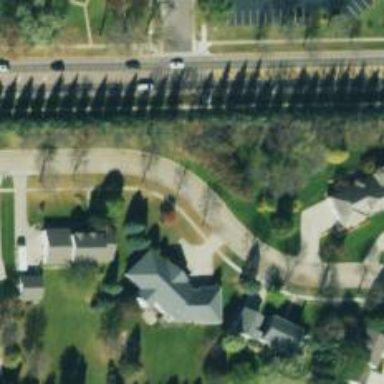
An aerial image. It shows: Asphalt road in residential area.